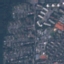
Land use / land cover: Residential